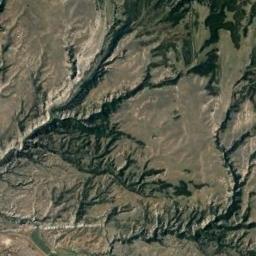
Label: mountain